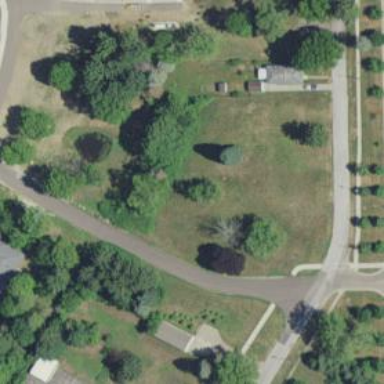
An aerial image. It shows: Disc golf basket.